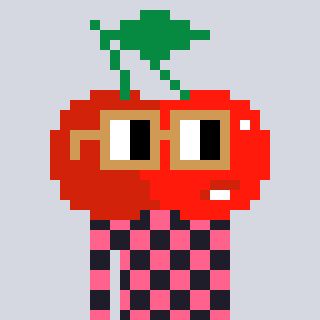
a pixel art character with square brown glasses, a cherry-shaped head and a grayscale-colored body on a cool background